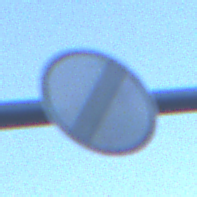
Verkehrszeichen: EndeSaemtlicherBegrenzungen
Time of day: SunriseSunset
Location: Outdoor (RoadRail)
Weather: Clear
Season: NotSpecified
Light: Natural